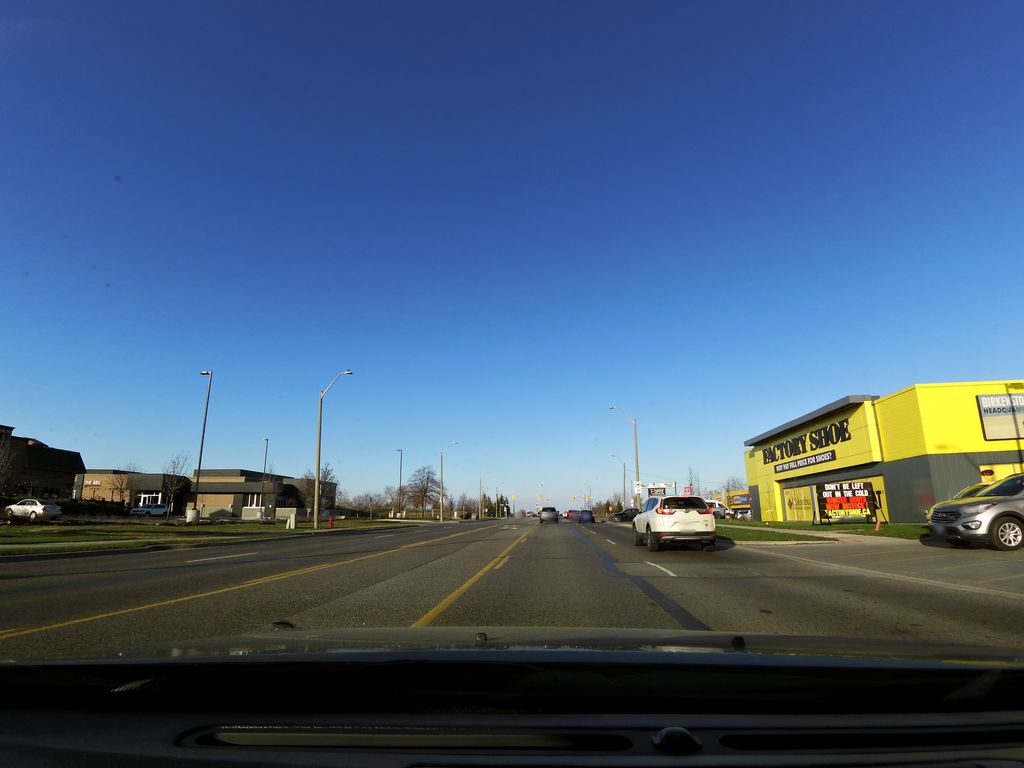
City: hamilton